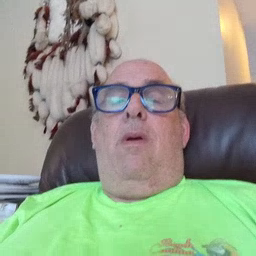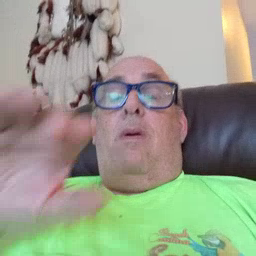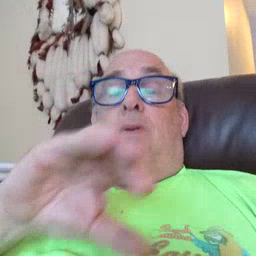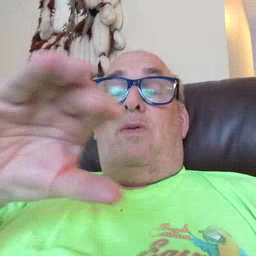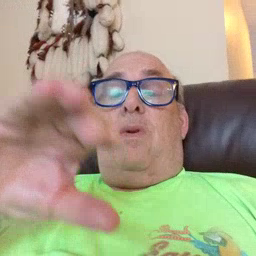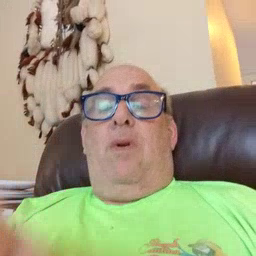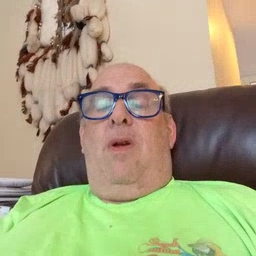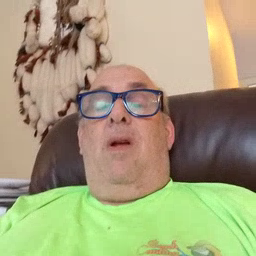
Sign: chocolate